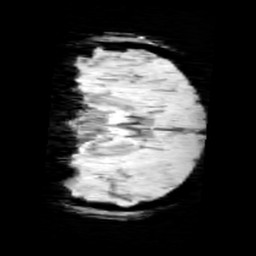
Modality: minIP
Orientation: coronal
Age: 13
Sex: male
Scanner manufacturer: siemens
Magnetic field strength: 3 T
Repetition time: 0.027 s
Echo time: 0.02 s